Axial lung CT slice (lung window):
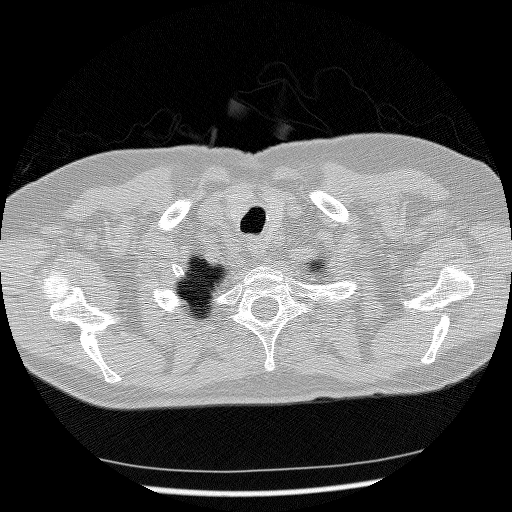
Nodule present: no